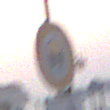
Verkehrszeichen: VerbotFahrzeugeWassergefaehrdenderLadung
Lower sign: RichtungsangabeDurchPfeile5
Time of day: SunriseSunset
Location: Outdoor (Urban)
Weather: Clear
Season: NotSpecified
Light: Natural